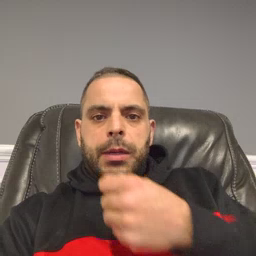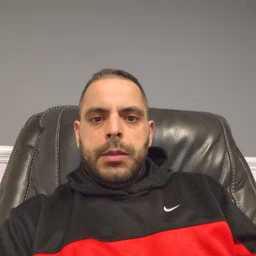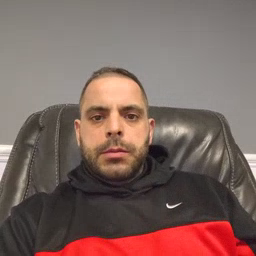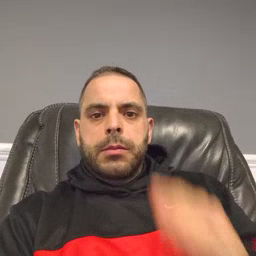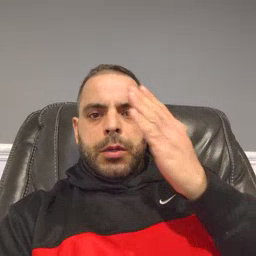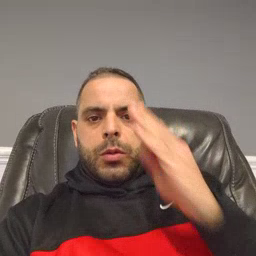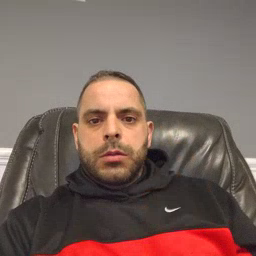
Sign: blue